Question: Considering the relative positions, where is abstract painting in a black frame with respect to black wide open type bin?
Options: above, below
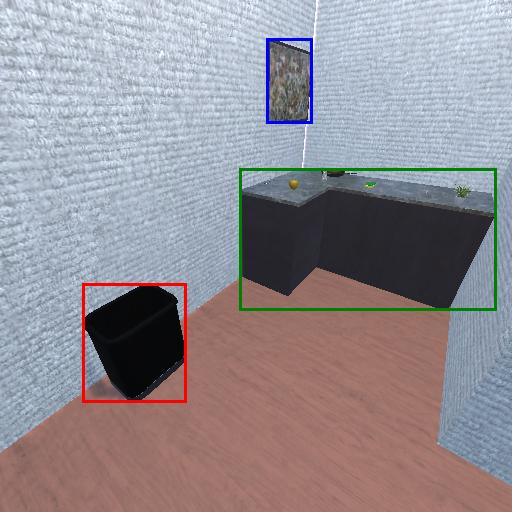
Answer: above